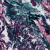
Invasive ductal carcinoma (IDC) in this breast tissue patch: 0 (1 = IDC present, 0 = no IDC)